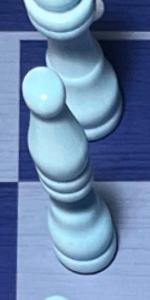
Label: Bishop_White